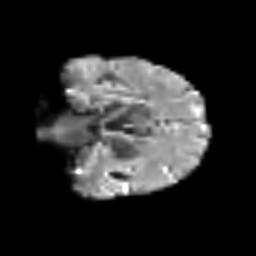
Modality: T2w
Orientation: coronal
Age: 75
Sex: female
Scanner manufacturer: siemens
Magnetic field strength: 3 T
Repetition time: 3.2 s
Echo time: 0.081 s